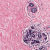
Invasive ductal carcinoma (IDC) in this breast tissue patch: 0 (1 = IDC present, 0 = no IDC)